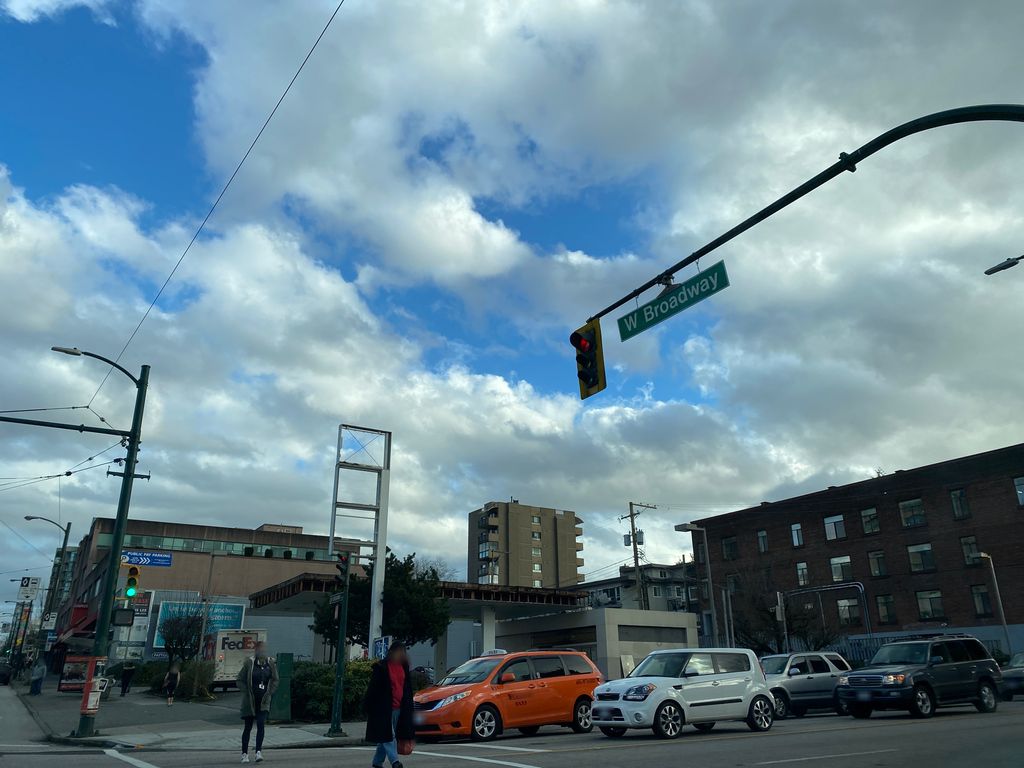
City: vancouver